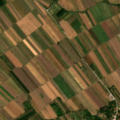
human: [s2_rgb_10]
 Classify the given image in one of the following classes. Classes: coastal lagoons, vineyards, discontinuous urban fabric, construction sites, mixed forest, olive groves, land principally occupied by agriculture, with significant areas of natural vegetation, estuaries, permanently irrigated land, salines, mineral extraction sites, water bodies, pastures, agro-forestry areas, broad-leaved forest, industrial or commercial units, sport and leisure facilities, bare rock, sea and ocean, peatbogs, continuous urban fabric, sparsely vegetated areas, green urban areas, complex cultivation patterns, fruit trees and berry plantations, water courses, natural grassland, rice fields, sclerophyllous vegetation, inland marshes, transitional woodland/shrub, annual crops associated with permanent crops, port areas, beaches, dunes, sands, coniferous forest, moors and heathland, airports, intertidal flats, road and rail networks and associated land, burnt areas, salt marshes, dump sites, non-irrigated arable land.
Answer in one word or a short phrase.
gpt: discontinuous urban fabric, non-irrigated arable land, land principally occupied by agriculture, with significant areas of natural vegetation